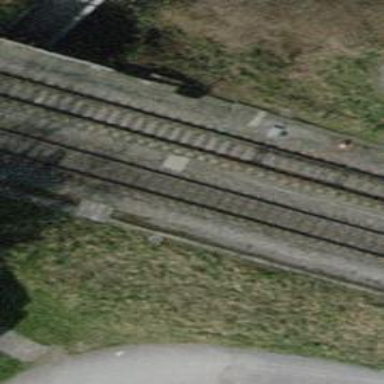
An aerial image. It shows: Railway switch.